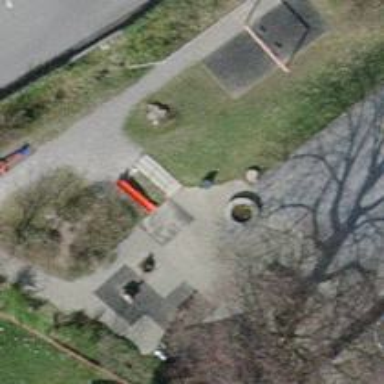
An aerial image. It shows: Playground area for leisure land.